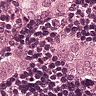
Metastatic tissue present: yes